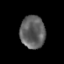
Tissue: prostate
Cell type: T cells
Senescence score: 0.3591
Nuclear area (px): 801
Mean DAPI intensity: 95.541